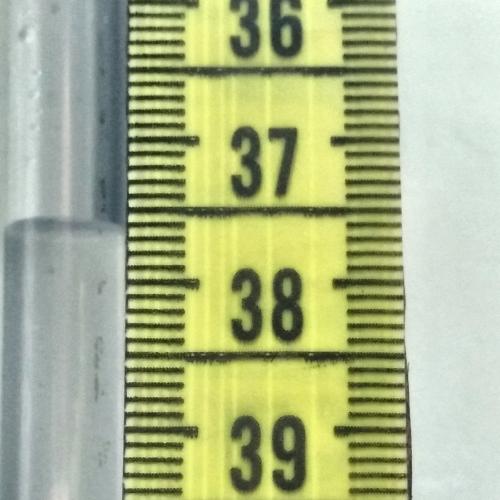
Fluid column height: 37.6 cm